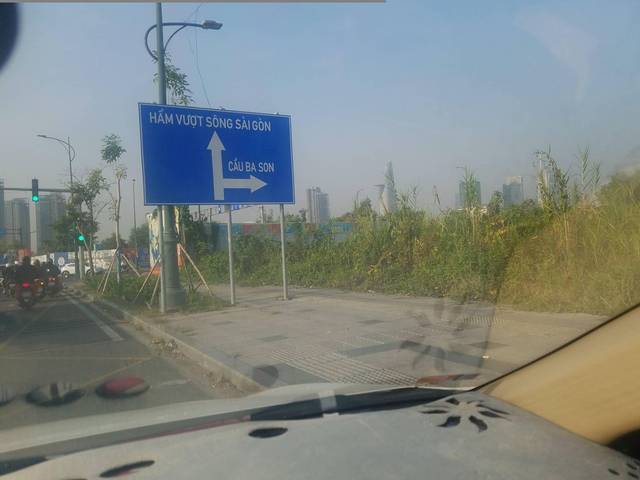
Region: Vietnam
Coordinates: 10.776, 106.717